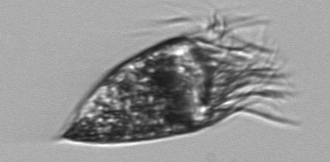
Label: Strombidium_conicum